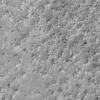
Label: not_dusty